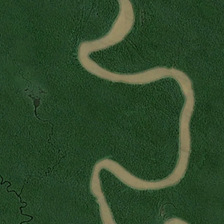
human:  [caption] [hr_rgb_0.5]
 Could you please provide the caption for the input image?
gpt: many green trees are in two sides of a curved khaki river .

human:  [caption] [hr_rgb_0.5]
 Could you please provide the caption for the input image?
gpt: many green trees are in two sides of a curved khaki river .

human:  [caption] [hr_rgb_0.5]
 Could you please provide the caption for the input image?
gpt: many green trees are in two sides of a curved khaki river .

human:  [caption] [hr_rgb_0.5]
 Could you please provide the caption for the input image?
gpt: many green trees are in two sides of a curved khaki river .

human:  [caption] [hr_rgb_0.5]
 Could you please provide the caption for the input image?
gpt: many green trees are in two sides of a curved khaki river .